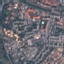
Land use / land cover: Residential